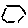
Label: hexagon